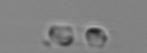
Label: Skeletonema